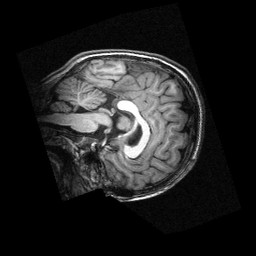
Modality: T1w
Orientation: sagittal
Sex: male